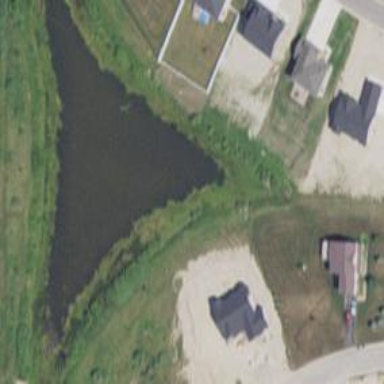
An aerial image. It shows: Pond surrounded by basin.